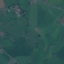
Label: Pasture